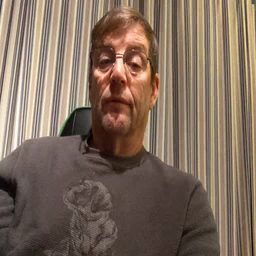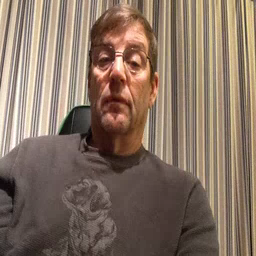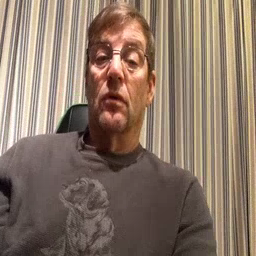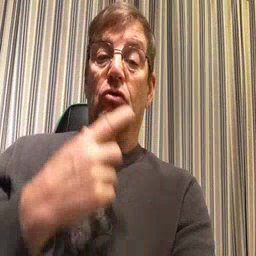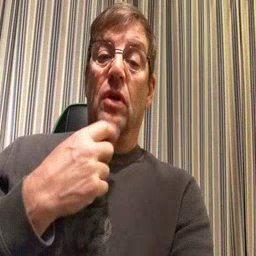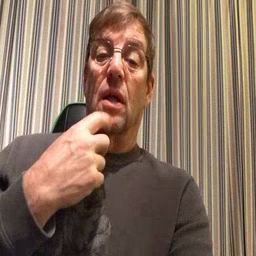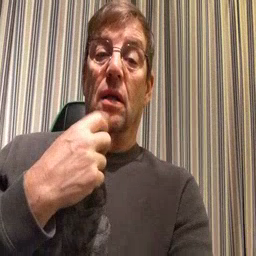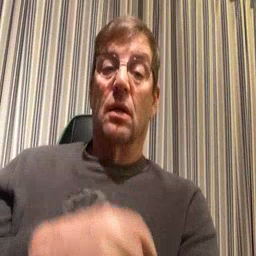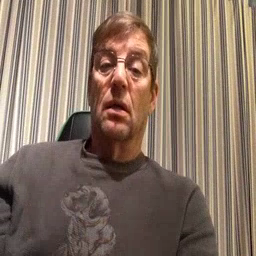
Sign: red